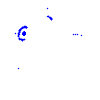
Particle: proton